Question: I have a NavigationController as Initial View and a ViewController as the root view. From that root view i am trying to do a segue with:
'''
[self.navigationController performSegueWithIdentifier:@"Segue" sender:self];
'''
There's another view controller in my storyboard and i gave the segue the correct identifier. On iOS 8 it works perfect, but on iOS 7 it crashes with the following message:
'''
*** Terminating app due to uncaught exception 'NSGenericException', reason: 'Could not find a navigation controller for segue 'Segue'. Push segues can only be used when the source controller is managed by an instance of UINavigationController.'
'''
I don't get why it's not working on iOS 7...
UPDATE: Here's my Storyboard:

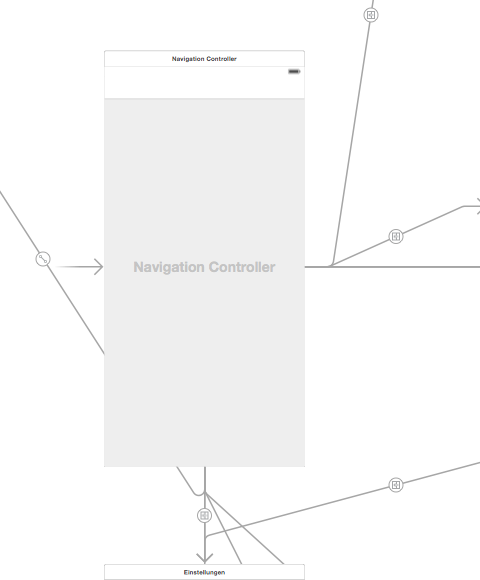
Answer: The problem is, that your has the 'UINavigationController' as its source.
A 'UINavigationController' should not perform a . It should only be connected to a 'rootViewController', which may be a 'UIViewController' (or its subclass). A should be performed from the 'rootViewController' of the 'UINavigationController'. The should have the 'rootViewController' as its source and some other 'UIViewController' (or its subclass) as its destination.
Your screenshot shows that your 'UINavigationController' is connected to a 'rootViewController'. You now need to set the 'rootViewController' as the source of the (having identifier 'Segue'), which currently has your 'UINavigationController' as its source. Now, from the 'rootViewController', call
'''
[self performSegueWithIndentifier:@"Segue" sender:nil]
'''